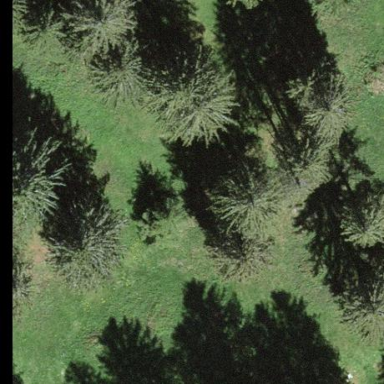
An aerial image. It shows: Serene woodland landscape.